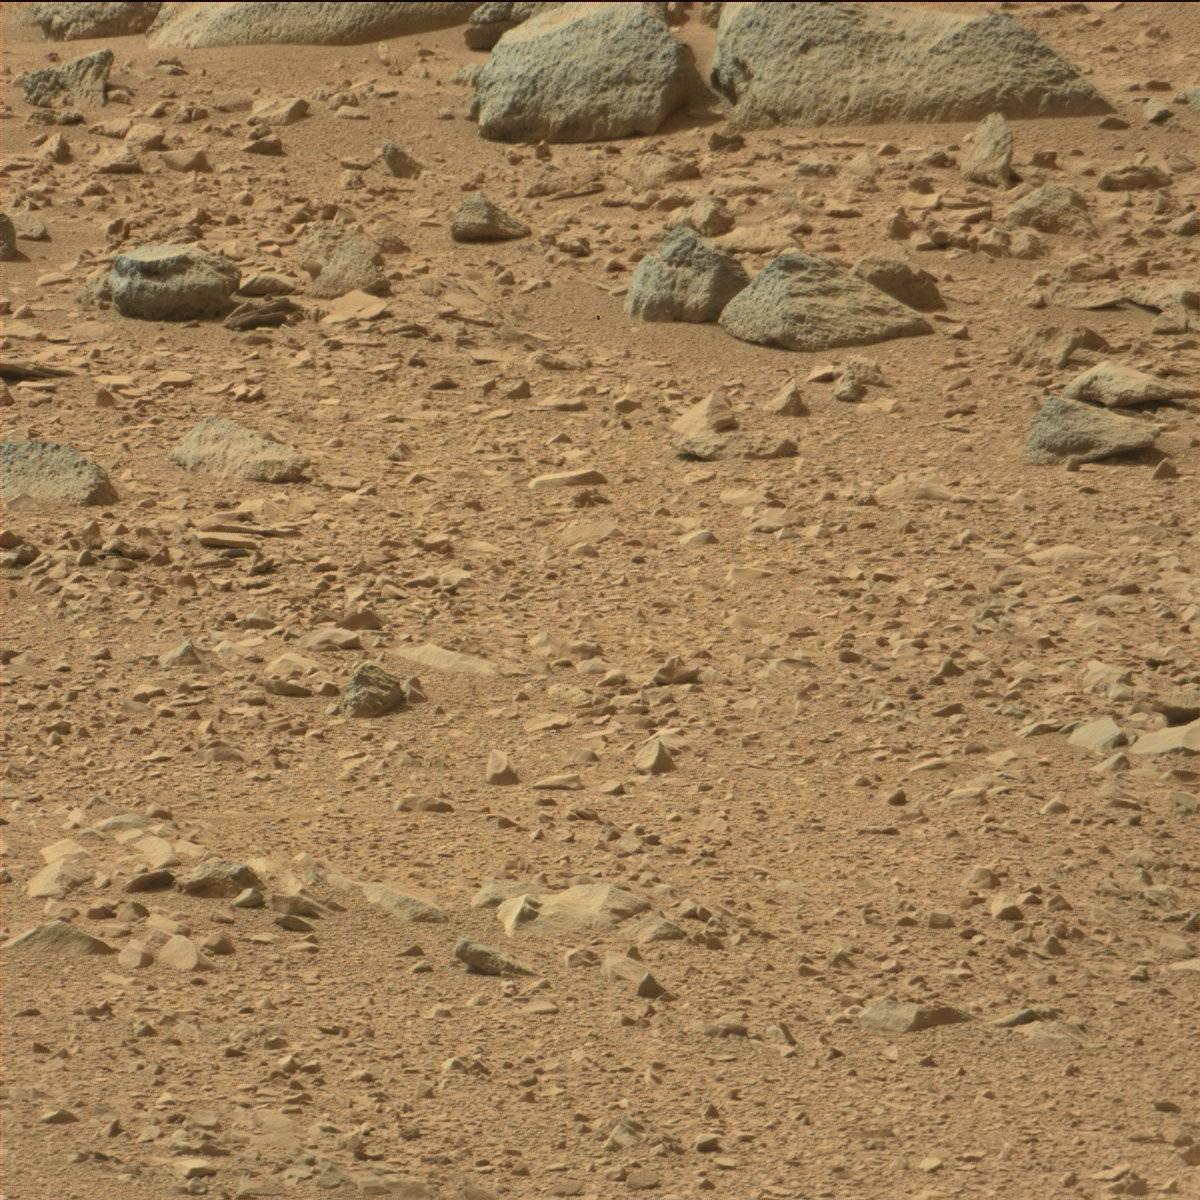
Terrain classes present: Bedrock, Rock, Sand / Soil